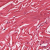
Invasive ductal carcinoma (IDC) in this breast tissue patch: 0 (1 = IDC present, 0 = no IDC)